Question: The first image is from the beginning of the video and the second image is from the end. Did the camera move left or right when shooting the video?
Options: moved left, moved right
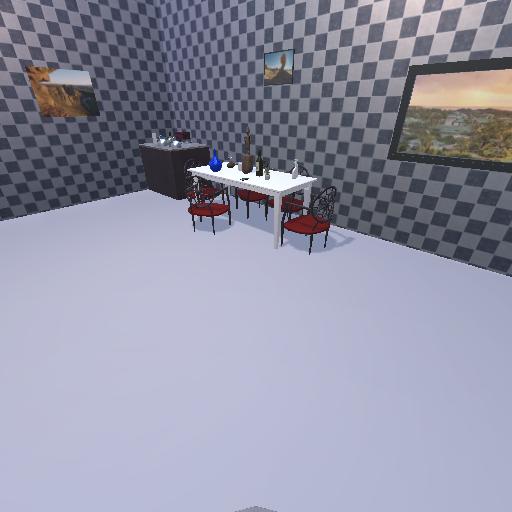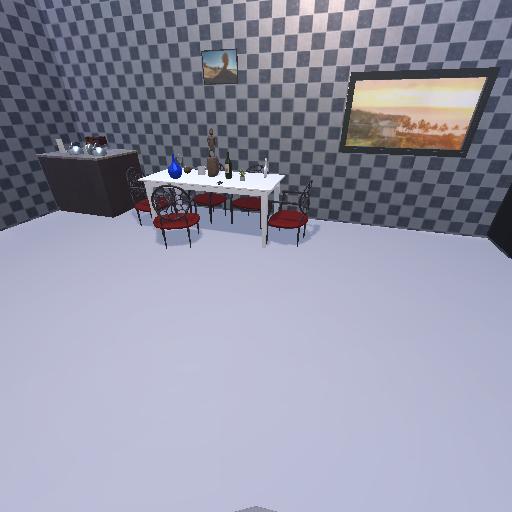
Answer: moved left